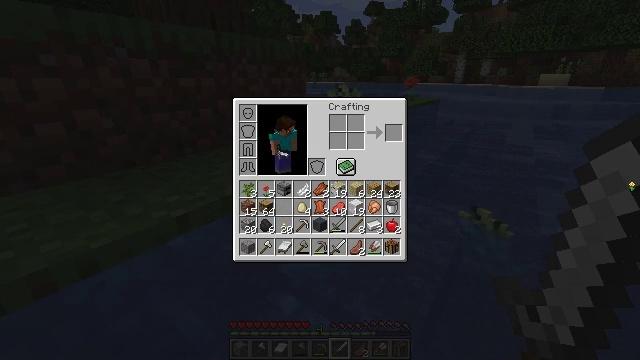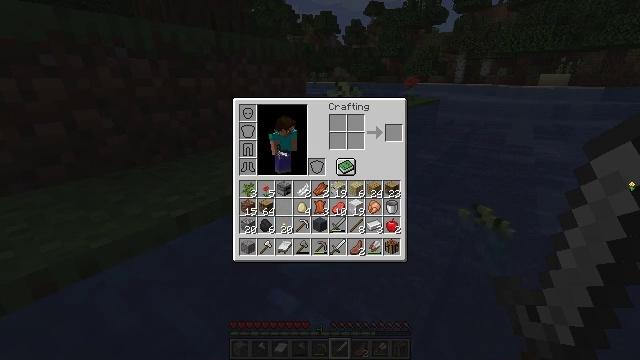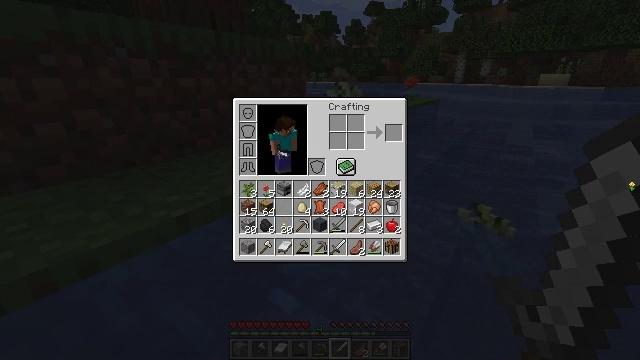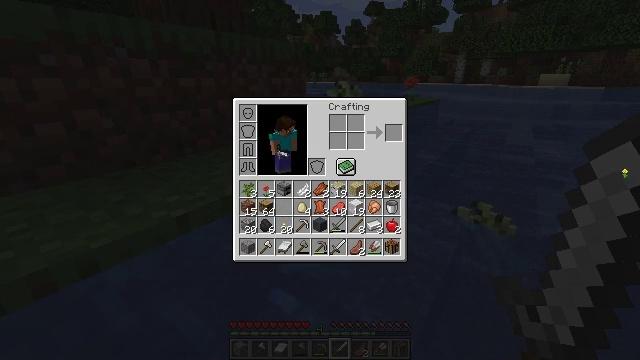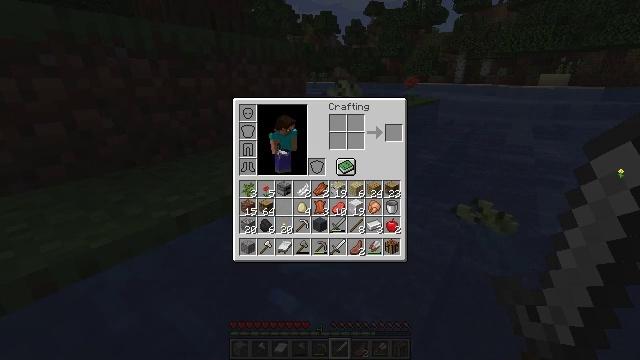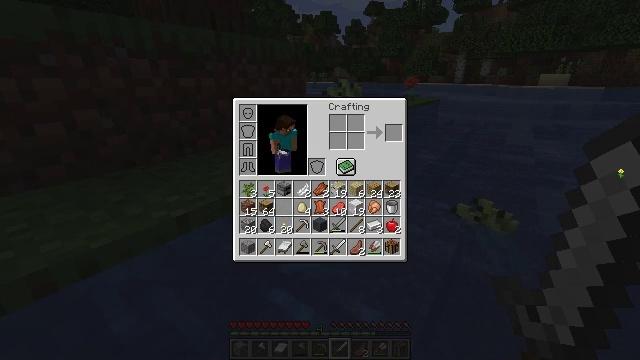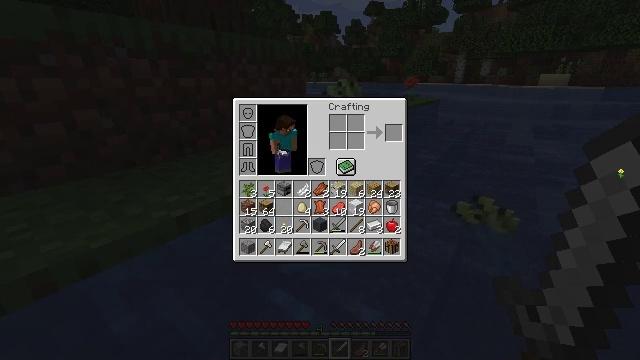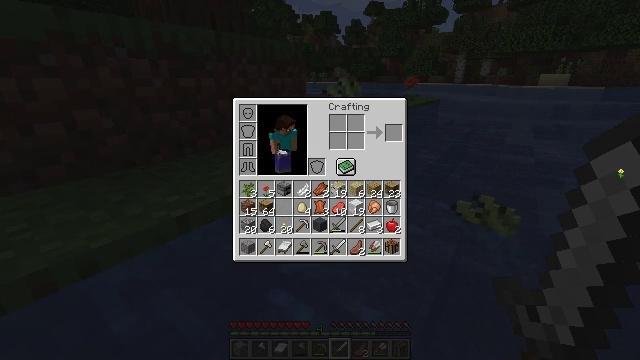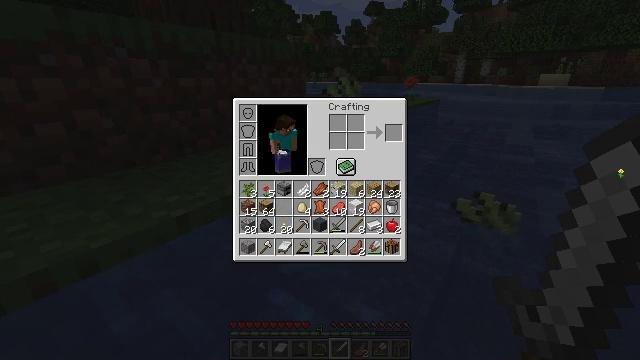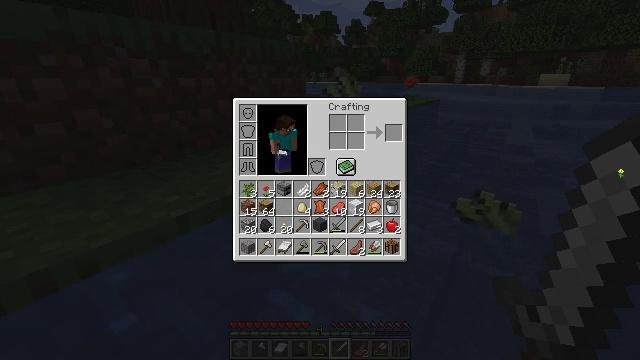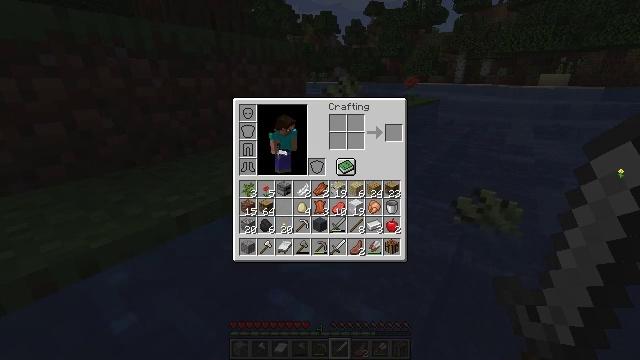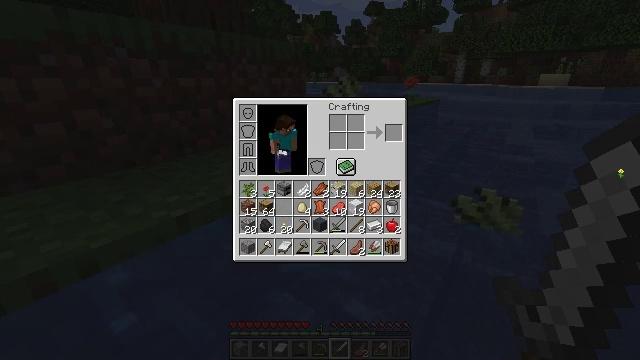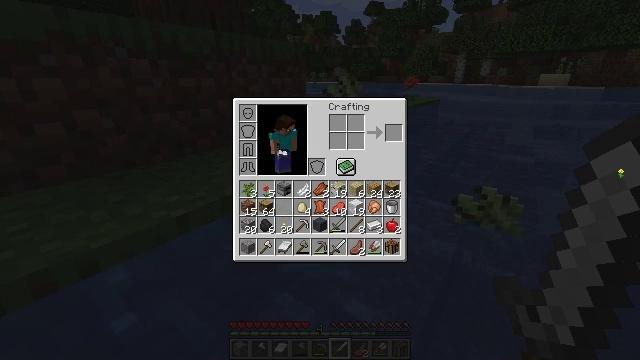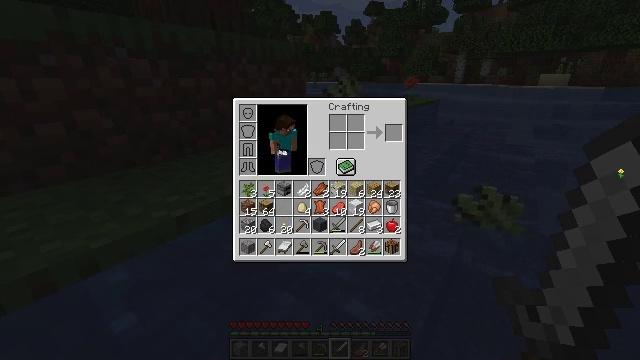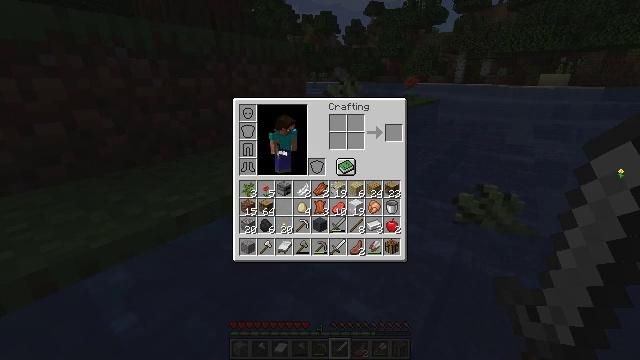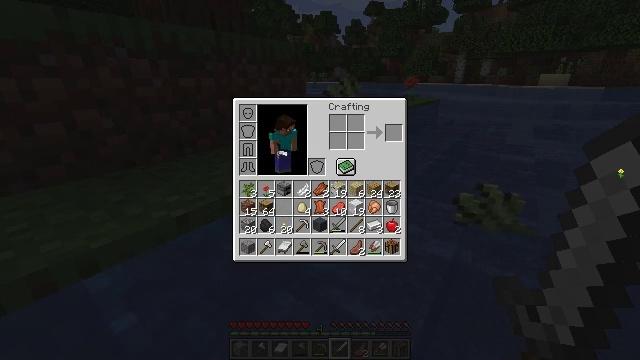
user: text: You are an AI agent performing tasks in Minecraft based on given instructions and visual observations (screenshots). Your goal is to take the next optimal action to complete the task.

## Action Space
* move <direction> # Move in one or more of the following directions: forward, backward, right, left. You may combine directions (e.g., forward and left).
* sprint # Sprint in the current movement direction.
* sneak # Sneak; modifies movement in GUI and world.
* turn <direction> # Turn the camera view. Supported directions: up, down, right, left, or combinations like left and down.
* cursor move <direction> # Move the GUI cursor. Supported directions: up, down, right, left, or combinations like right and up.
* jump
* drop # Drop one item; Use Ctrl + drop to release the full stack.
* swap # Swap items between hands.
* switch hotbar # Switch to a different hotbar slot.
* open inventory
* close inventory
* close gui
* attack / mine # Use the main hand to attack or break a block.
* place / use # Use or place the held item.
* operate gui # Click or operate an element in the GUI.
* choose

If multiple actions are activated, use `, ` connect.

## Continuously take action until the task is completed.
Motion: motion action
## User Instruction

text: Drop a dandelion.
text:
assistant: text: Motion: no_op
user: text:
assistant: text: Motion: no_op
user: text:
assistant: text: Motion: no_op
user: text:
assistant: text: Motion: no_op
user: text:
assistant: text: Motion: no_op
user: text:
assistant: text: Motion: no_op
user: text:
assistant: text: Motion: no_op
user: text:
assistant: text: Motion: no_op
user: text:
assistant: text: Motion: no_op
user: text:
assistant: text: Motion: no_op
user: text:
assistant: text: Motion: no_op
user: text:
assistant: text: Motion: no_op
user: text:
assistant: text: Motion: no_op
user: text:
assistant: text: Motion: no_op
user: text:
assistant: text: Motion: no_op
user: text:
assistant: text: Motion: no_op
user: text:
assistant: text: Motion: no_op
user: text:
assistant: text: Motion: no_op
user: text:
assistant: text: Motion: no_op
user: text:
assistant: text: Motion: no_op
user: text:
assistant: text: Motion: no_op
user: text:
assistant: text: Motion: no_op
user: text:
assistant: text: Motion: no_op
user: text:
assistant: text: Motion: no_op
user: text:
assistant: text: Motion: move forward
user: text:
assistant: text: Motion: move forward
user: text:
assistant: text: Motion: move forward
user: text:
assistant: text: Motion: move forward
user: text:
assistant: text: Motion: move forward
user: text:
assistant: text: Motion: move forward